Interaction volume radius: 5 \u00c5
Interaction volume height: 15 \u00c5
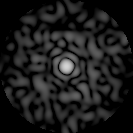
Disorder parameter: 0.8299